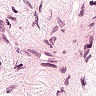
Metastatic tissue present: no